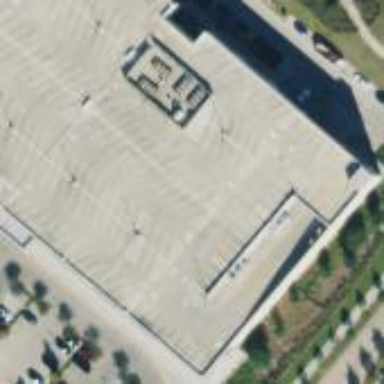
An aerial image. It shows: Supermarket building.